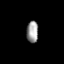
Tissue: skin
Cell type: Fibroblasts
Senescence score: 0.7191
Nuclear area (px): 250
Mean DAPI intensity: 154.08